Question: I need to create a horizontal navigation menu with a changing number of items (this is important - I can't hard-code widths into the CSS and I don't want to calculate them with JS) that fill up to a certain width, let's say 800px.
With tables,
'''
<table width="800" cellspacing="0" cellpadding="0">
<tr>
<td>One</td>
<td>Two</td>
<td>Three</td>
<td>Four</td>
<td>Five Seven</td>
</tr>
</table>
<style>
table td {
padding: 5px 0;
margin: 0;
background: #fdd;
border: 1px solid #f00;
text-align: center;
}
</style>
'''
Note that longer items take up more space and I can add items into the HTML without changing anything in CSS and the menu items shrink to accommodate additional items - the whole menu never being shorter or longer than 800px.
As a menu isn't a semantically correct use of a table, can this be done with say a list and pure CSS?
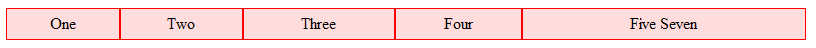
Answer: In <URL> CSS rules, yes:
'''
<style>
nav {display:table; width:800px; background:yellow}
ul {display:table-row; }
li {display:table-cell; border:1px solid red}
</style>
<nav>
<ul>
<li>One</li>
<li>Two</li>
<li>Three</li>
<li>Four</li>
<li>Five Seven</li>
</ul>
</nav>
'''
Basically, you'd have to build a token table. In action: <URL>
Otherwise: no, not if you can't compromise your requirements.